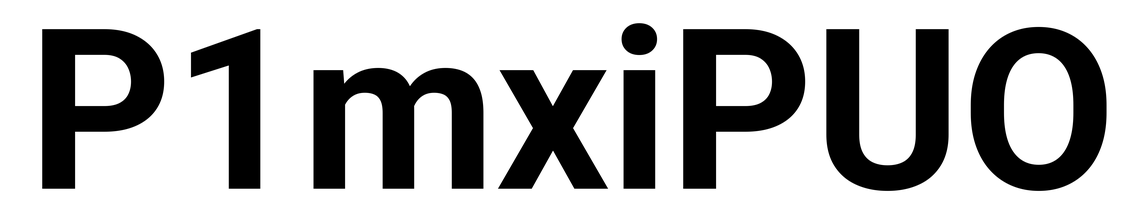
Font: Roboto_Bold